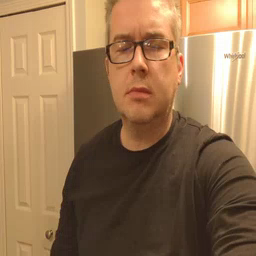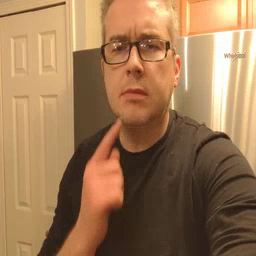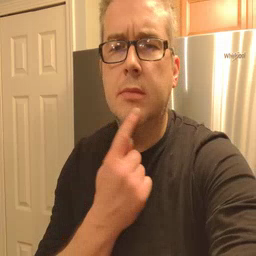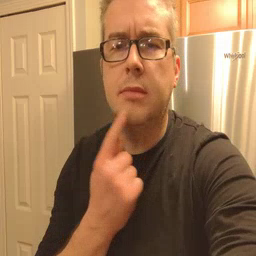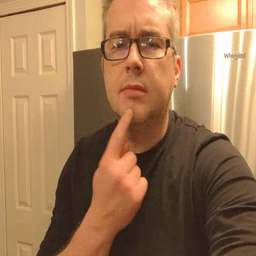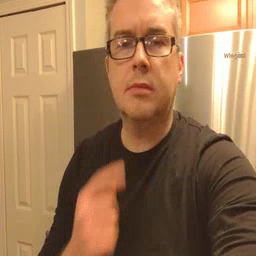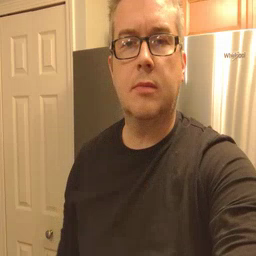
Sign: chin